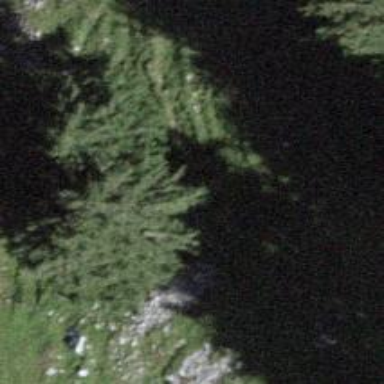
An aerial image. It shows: Evergreen tree with needle-leaved leaves.